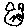
Label: cat